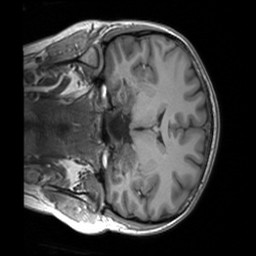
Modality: T1w
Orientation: coronal
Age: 21
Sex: female
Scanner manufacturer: siemens
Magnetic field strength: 3 T
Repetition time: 1.9 s
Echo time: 0.00226 s